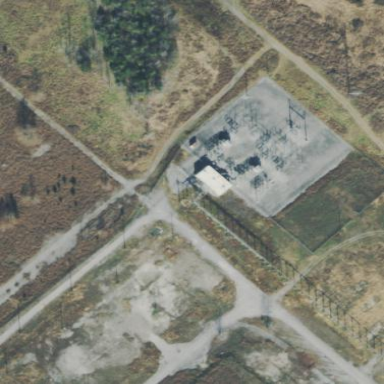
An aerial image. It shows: Outdoor distribution level power substation.